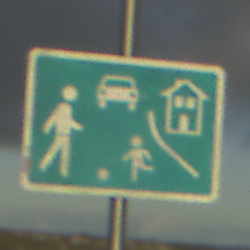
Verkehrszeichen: BeginnVerkehrsberuhigterBereich
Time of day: SunriseSunset
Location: Outdoor (Nature)
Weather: PartlyCloudy
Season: NotSpecified
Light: Natural